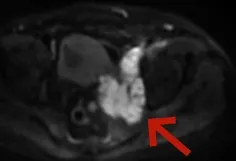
Images of the patient throughout the treatment. (F) On 17 November 2021, prostate-enhanced MRI cross-sectional DWI showed prostate with a maximum cross-sectional size of 37 x 29 mm and significantly reduced volume of lesion of prostate and left pelvic sidewall. Except for the left femoral neck, no bone metastases were found in the other parts of the body.
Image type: radiology (mri)